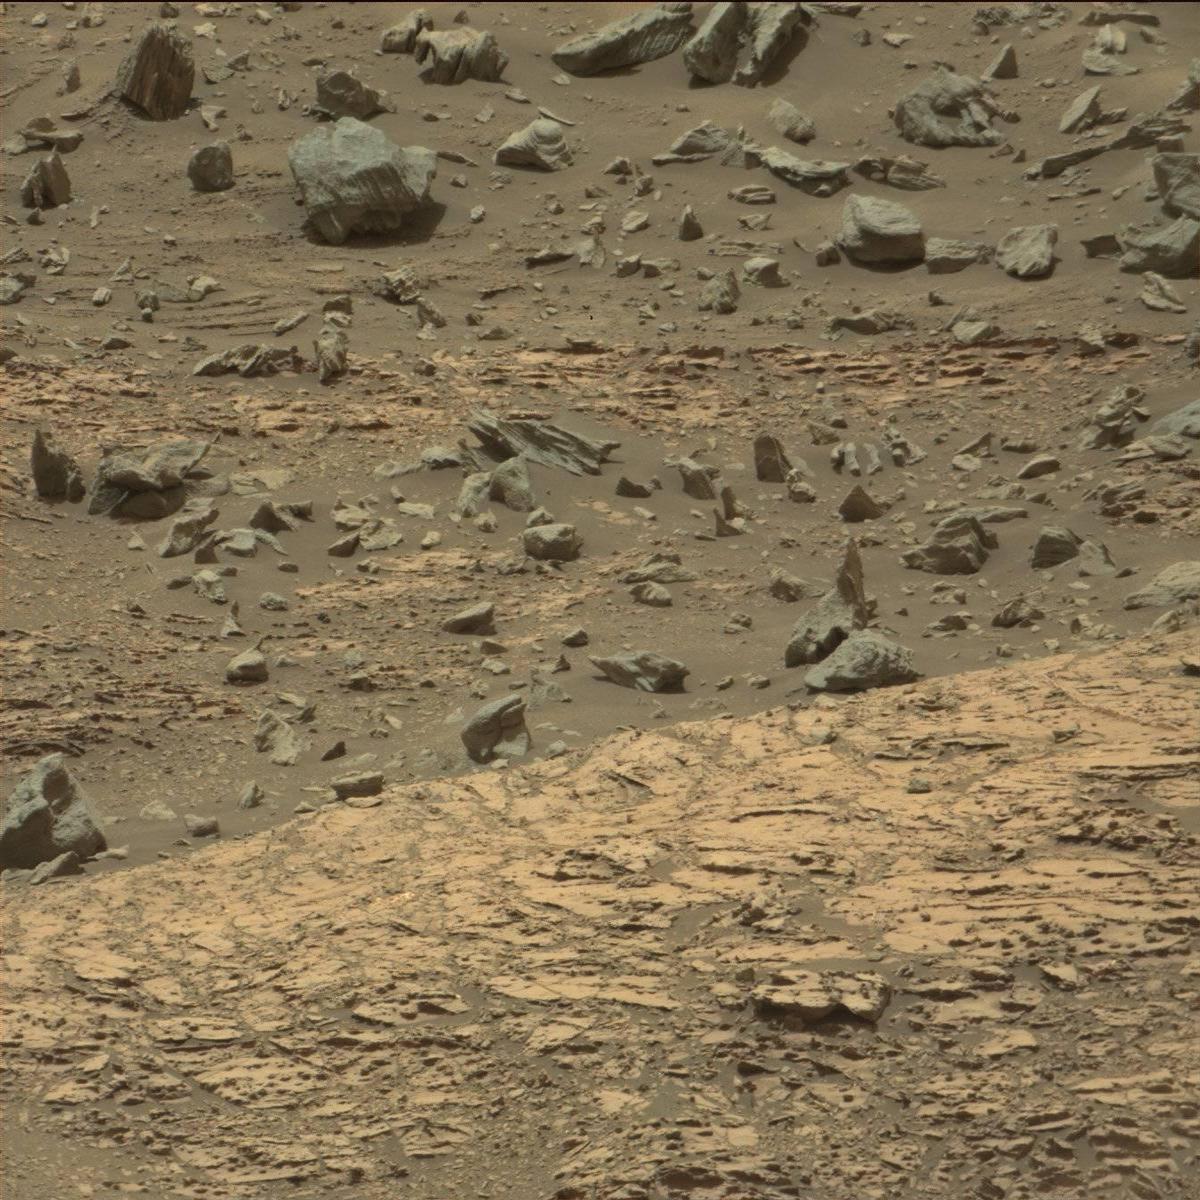
Terrain classes present: Bedrock, Rock, Sand / Soil